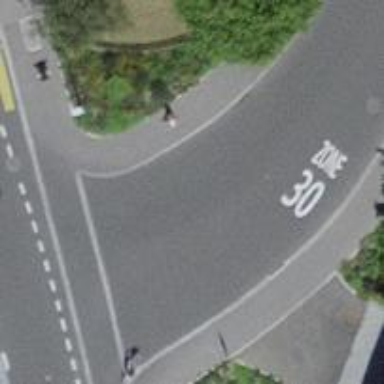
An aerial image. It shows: Unmarked road crossing.